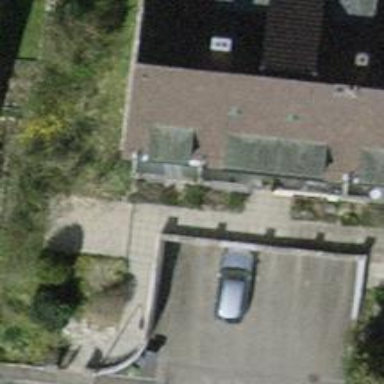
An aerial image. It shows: Parking entrance.